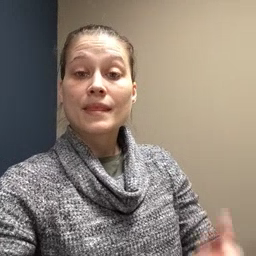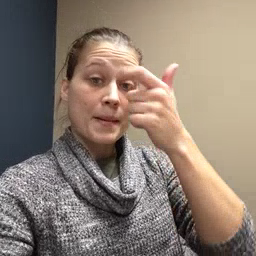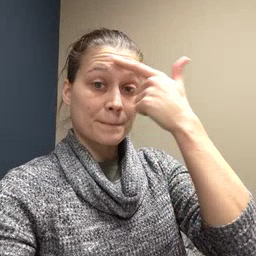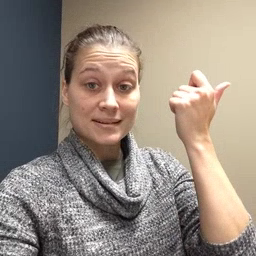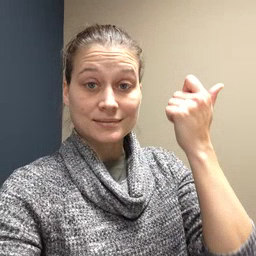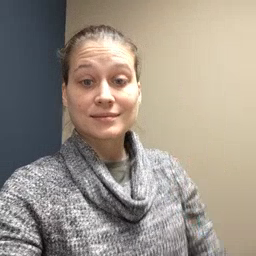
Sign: because